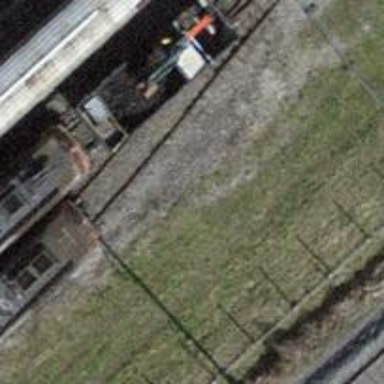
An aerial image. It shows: Single-track railway spur.